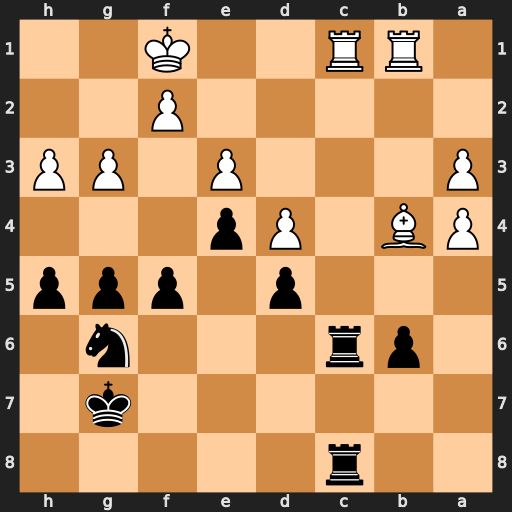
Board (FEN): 2r5/6k1/1pr3n1/3p1ppp/PB1Pp3/P3P1PP/5P2/1RR2K2
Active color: b
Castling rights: -
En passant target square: -
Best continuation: Rxc1+ Rxc1 Rxc1+